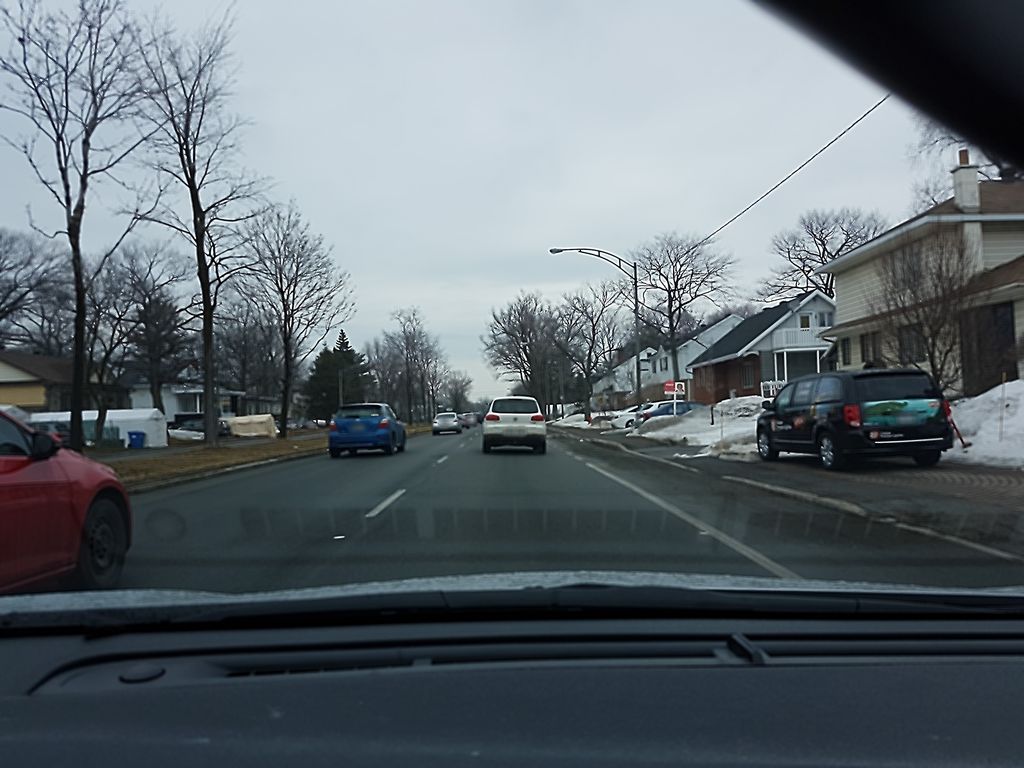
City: quebec_city